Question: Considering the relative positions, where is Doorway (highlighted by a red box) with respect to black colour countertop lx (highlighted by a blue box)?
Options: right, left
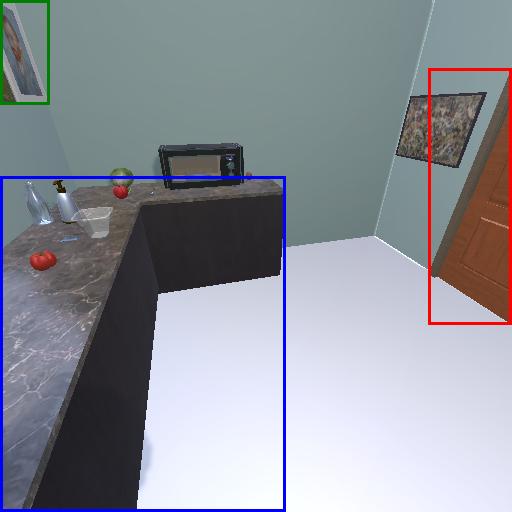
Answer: right